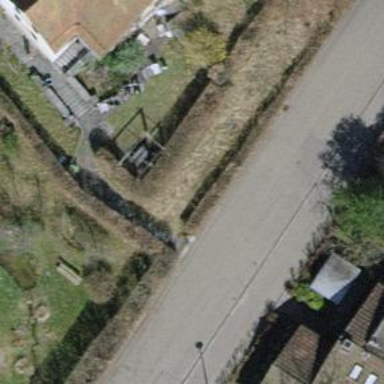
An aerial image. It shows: Hedge acting as barrier.